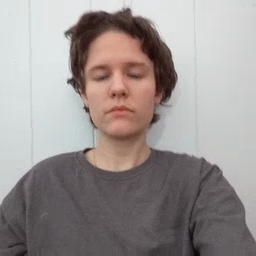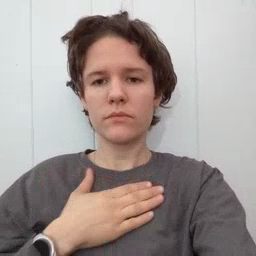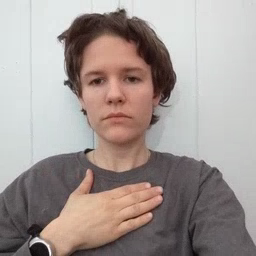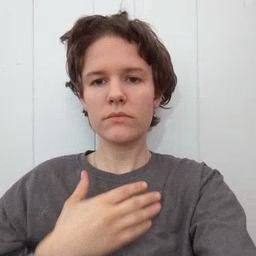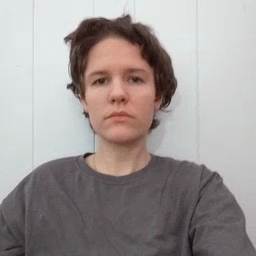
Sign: minemy